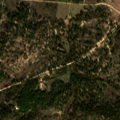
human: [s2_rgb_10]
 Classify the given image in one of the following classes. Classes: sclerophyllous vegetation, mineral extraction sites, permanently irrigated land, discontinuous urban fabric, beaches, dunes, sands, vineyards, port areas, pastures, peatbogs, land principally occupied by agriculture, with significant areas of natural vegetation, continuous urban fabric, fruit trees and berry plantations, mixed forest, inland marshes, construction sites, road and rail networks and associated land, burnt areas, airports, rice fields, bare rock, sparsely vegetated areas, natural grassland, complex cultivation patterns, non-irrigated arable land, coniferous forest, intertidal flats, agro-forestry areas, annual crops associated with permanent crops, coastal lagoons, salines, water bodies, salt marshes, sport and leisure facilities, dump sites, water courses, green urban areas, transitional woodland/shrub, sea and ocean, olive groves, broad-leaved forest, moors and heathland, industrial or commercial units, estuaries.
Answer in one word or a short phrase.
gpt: land principally occupied by agriculture, with significant areas of natural vegetation, broad-leaved forest, coniferous forest, mixed forest, natural grassland